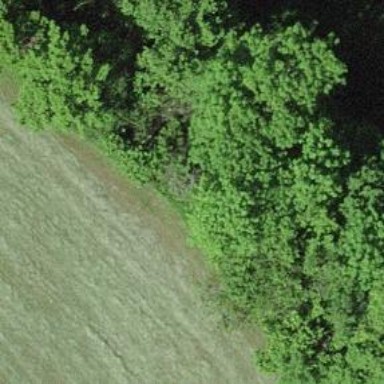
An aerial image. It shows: Forest area.